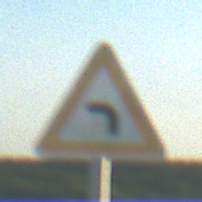
Verkehrszeichen: KurveLinks
Umgebung: Outdoor, Beach
Tageszeit: SunriseSunset
Wetter: Clear
Licht: Natural
Jahreszeit: NotSpecified
Kontrast: HighContrast